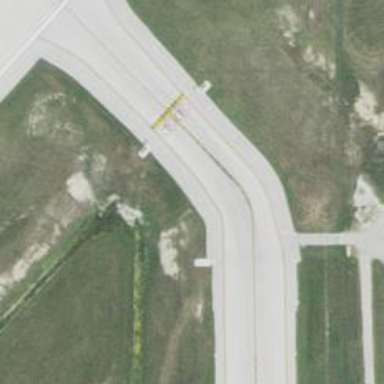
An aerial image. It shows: Image of taxiway at airport.